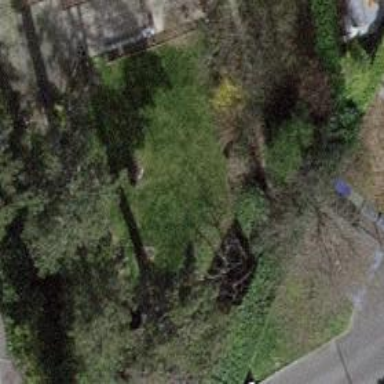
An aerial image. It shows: Garden enclosed by fence.